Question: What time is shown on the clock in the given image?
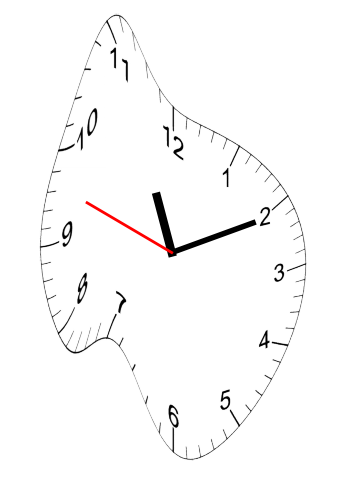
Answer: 11:10:48